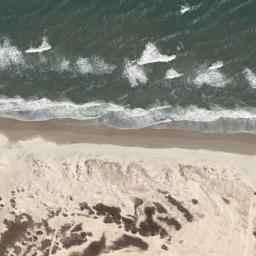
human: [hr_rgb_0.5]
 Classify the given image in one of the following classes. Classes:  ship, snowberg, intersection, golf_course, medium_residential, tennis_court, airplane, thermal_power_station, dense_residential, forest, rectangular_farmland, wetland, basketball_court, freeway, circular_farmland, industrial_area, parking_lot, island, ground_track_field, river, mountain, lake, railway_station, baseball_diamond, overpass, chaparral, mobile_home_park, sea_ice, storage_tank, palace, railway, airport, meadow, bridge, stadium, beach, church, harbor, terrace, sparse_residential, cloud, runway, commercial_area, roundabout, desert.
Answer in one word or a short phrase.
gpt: beach